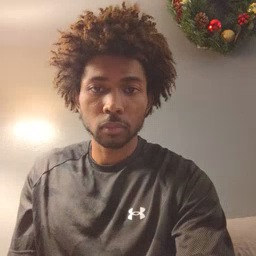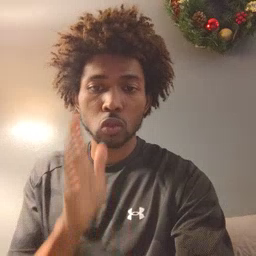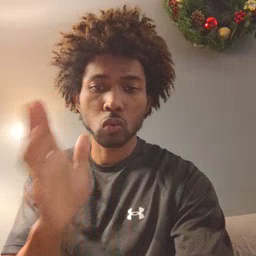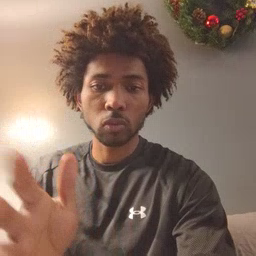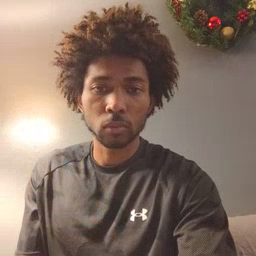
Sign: grandma